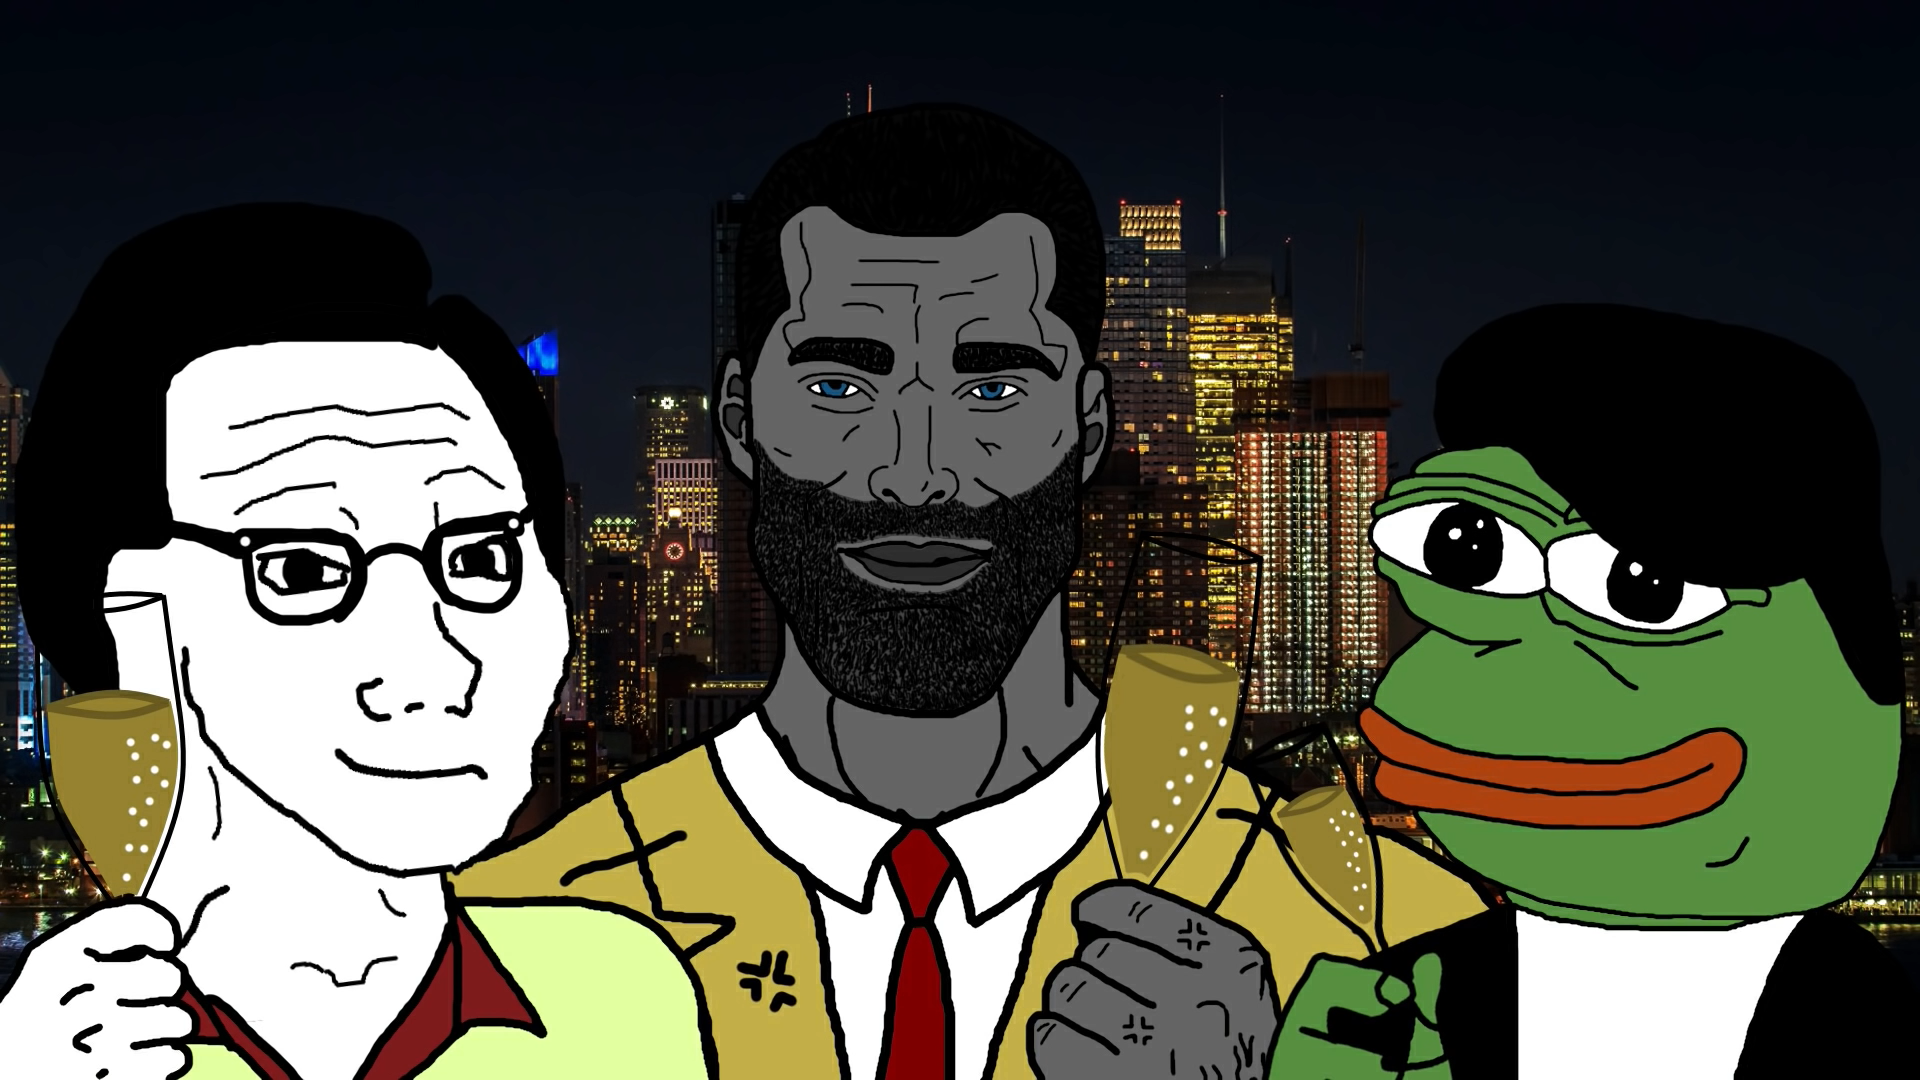
Label: 5_Grey_Chad